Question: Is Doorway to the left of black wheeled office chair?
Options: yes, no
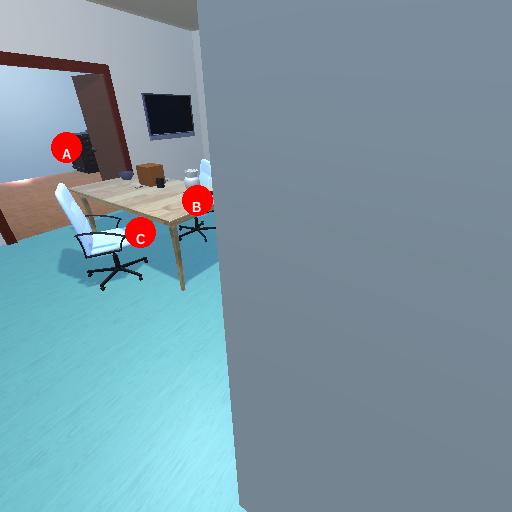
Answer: yes